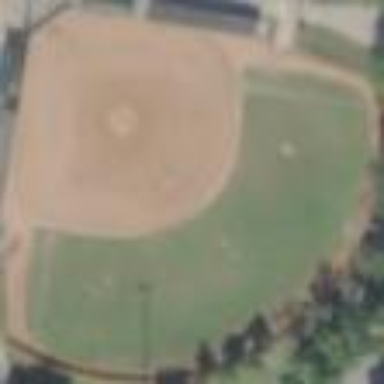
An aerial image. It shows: Baseball pitch for leisure land activities.